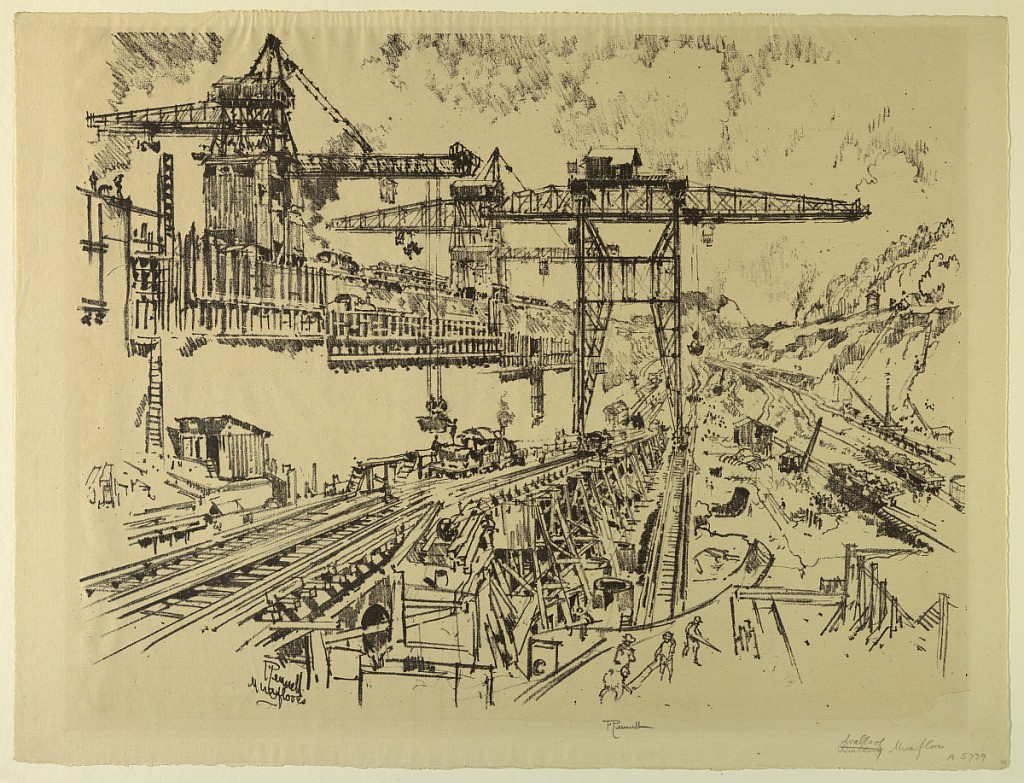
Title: Walls of Miraflores Lock
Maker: Joseph Pennell, American, active England, 1857–1926
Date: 1912
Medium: Lithograph on cream laid paper
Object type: Print
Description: Railroad tracks in the foreground, huge iron structures and cranes above showing the construction of the Miraflores Lock in the Panama Canal.